Question: I want to extract the correct index of a grid view inside another grid view. like the picture below:
I want to extract the index of Checked grid view. I mean when user click on cancel assigning button the right index will extract for each rows in all records in grid view.

For single grid view i use this cod:
'''
int idx = Convert.ToInt32(e.CommandArgument);
idx = idx - (GridView1.PageSize * GridView1.PageIndex);
'''
But when i use a grid view inside another one, i don't know what to do!!
Please help me.
Thanks
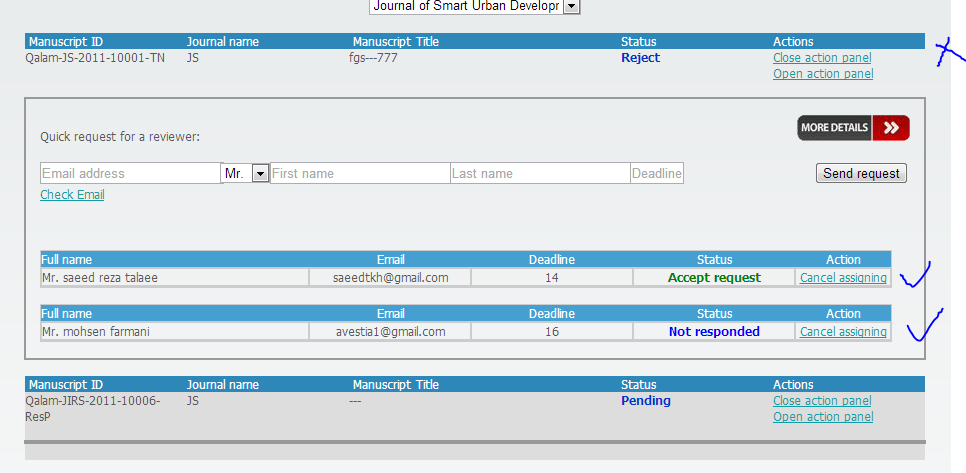
Answer: In the 'RowCommand'-handler for the inner grid, you can cast the 'sender' argument to type 'GridView' to get a reference to the inner grid.
'''
<asp:GridView ... OnRowCommand="InnerGridView_RowCommand">
...
</asp:GridView>
'''
'''
protected void InnerGridView_RowCommand(object sender, GridViewCommandEventArgs e)
{
GridView innerGridView = (GridView) sender;
if (e.CommandName == "CancelAssigning")
{
int index = Convert.ToInt32(e.CommandArgument);
index -= innerGridView.PageSize * innerGridView.PageIndex;
// ...
}
}
'''
If you want the index of the outer grid, the easiest solution would be to include that in the command-argument.